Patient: sex F, age 35
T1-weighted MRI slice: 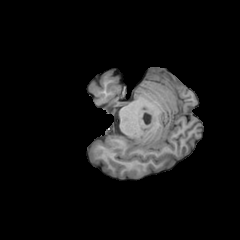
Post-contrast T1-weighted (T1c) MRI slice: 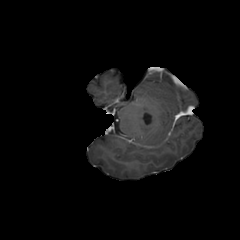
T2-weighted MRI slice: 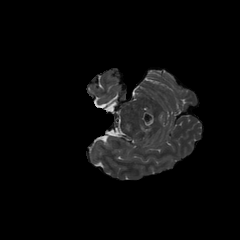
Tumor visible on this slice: yes
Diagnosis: Astrocytoma, IDH-mutant
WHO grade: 3